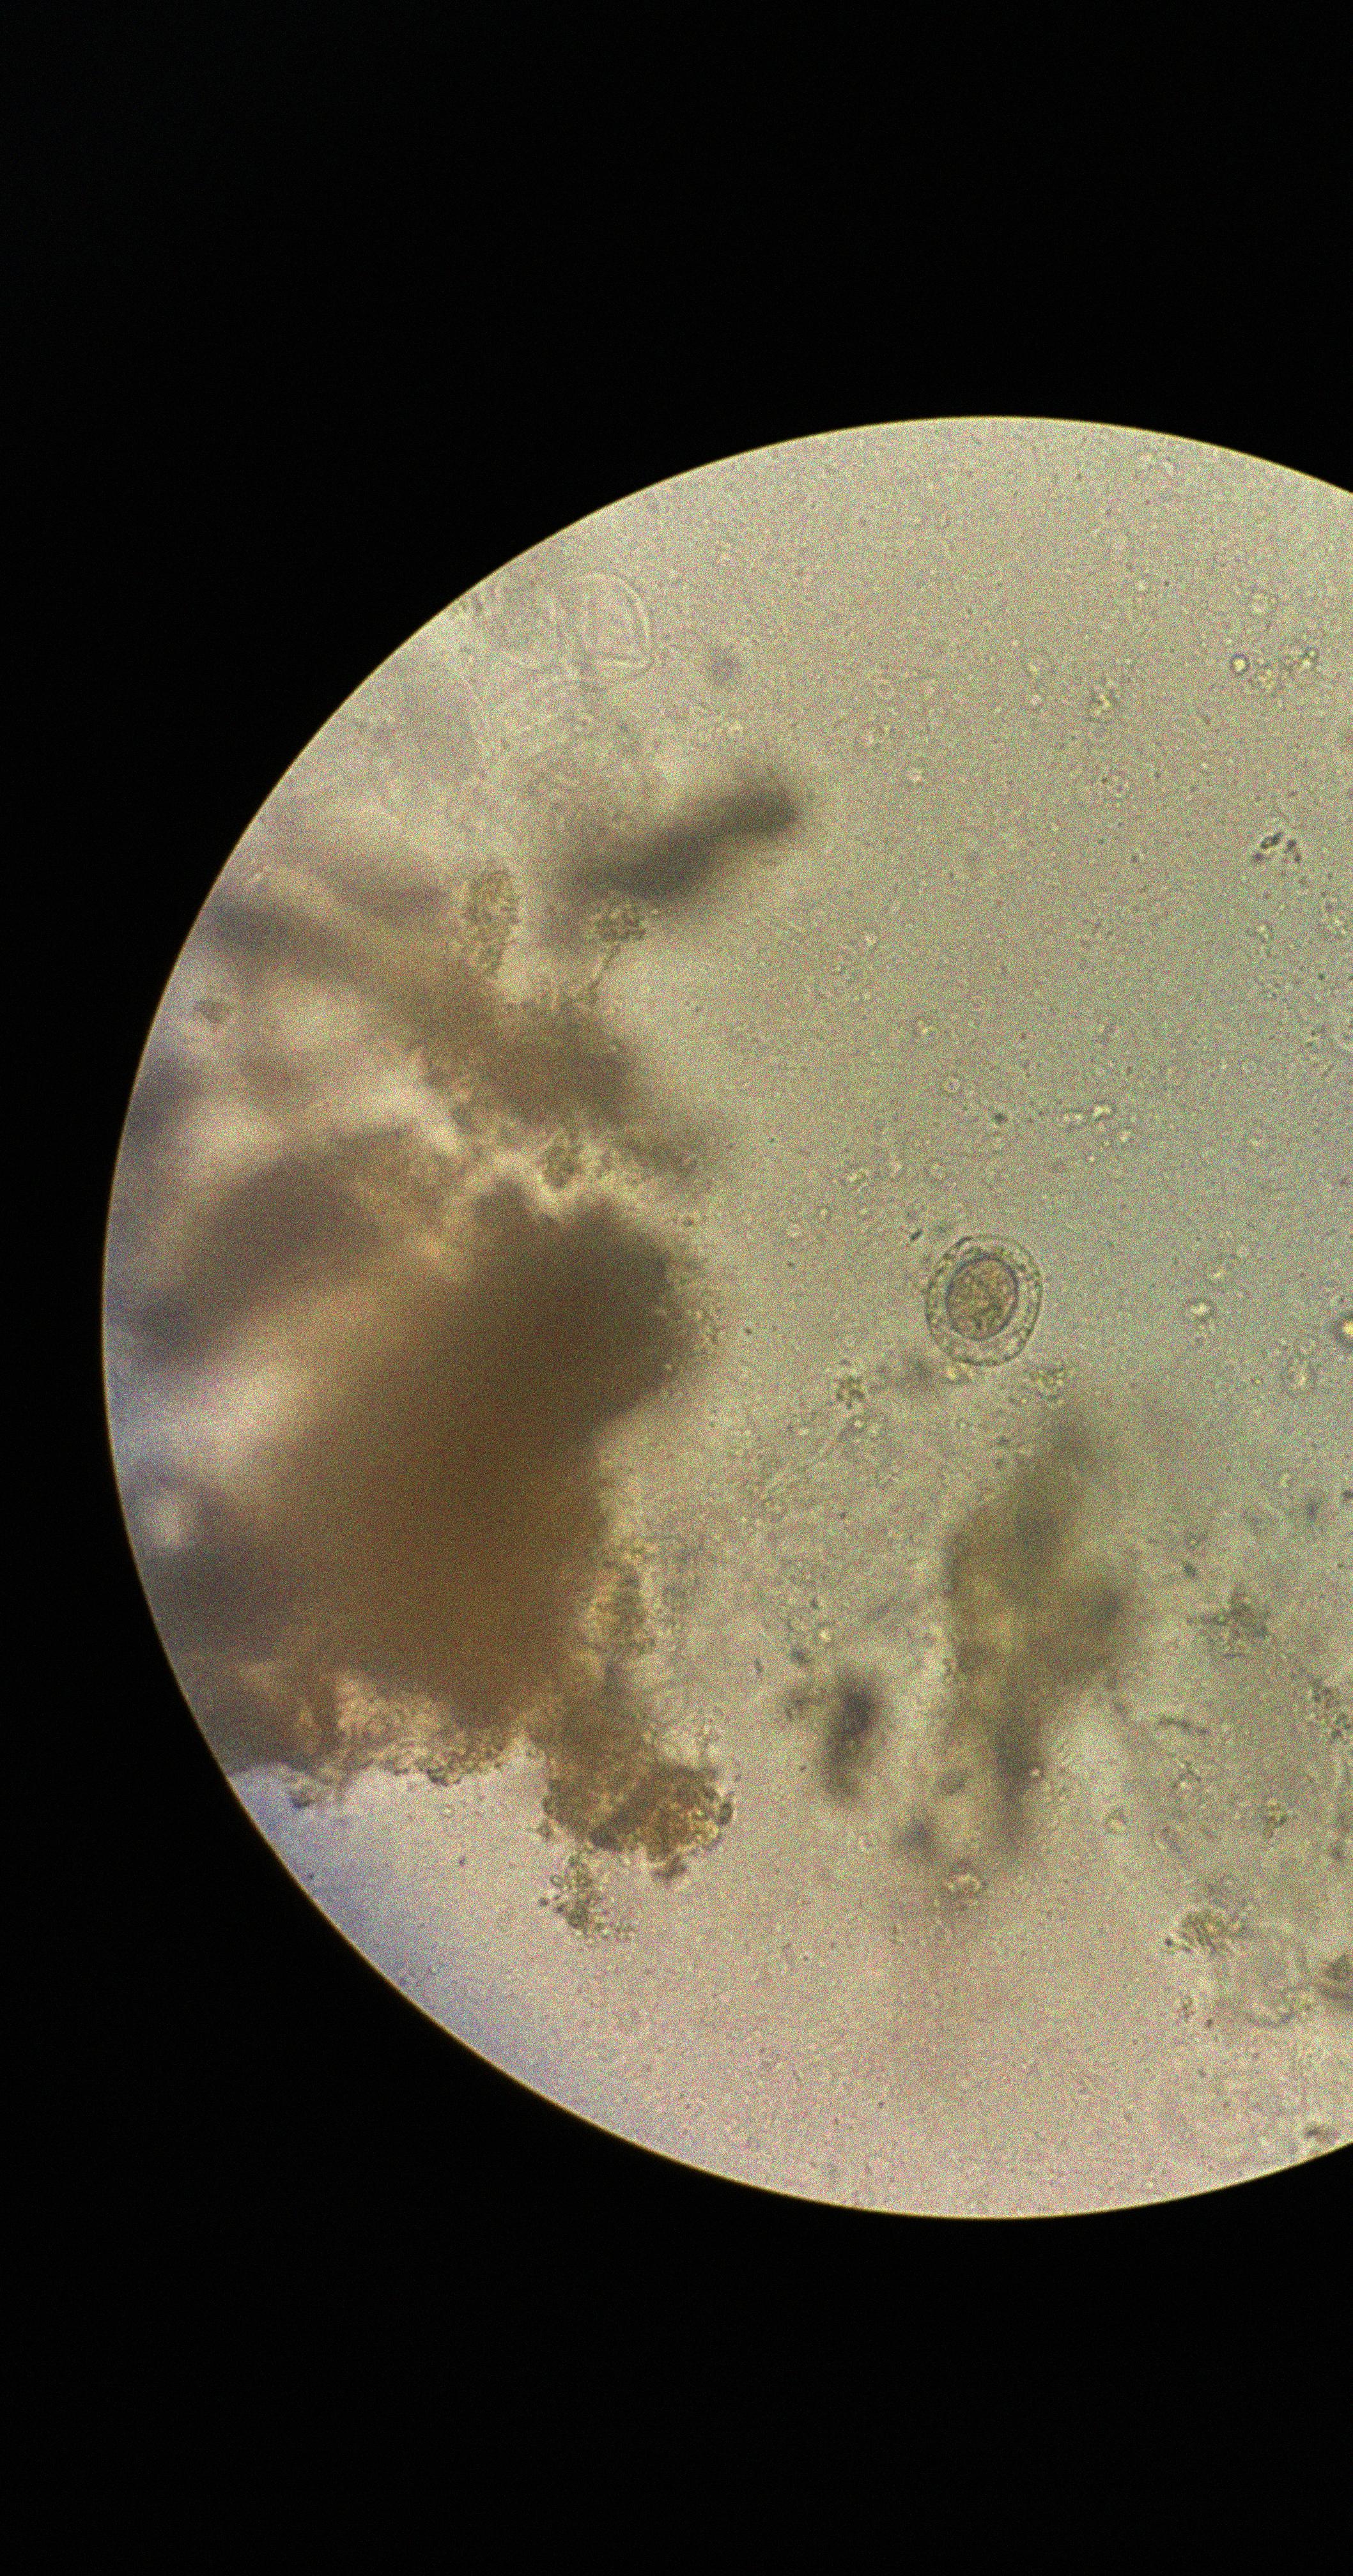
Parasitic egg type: Hymenolepis nana